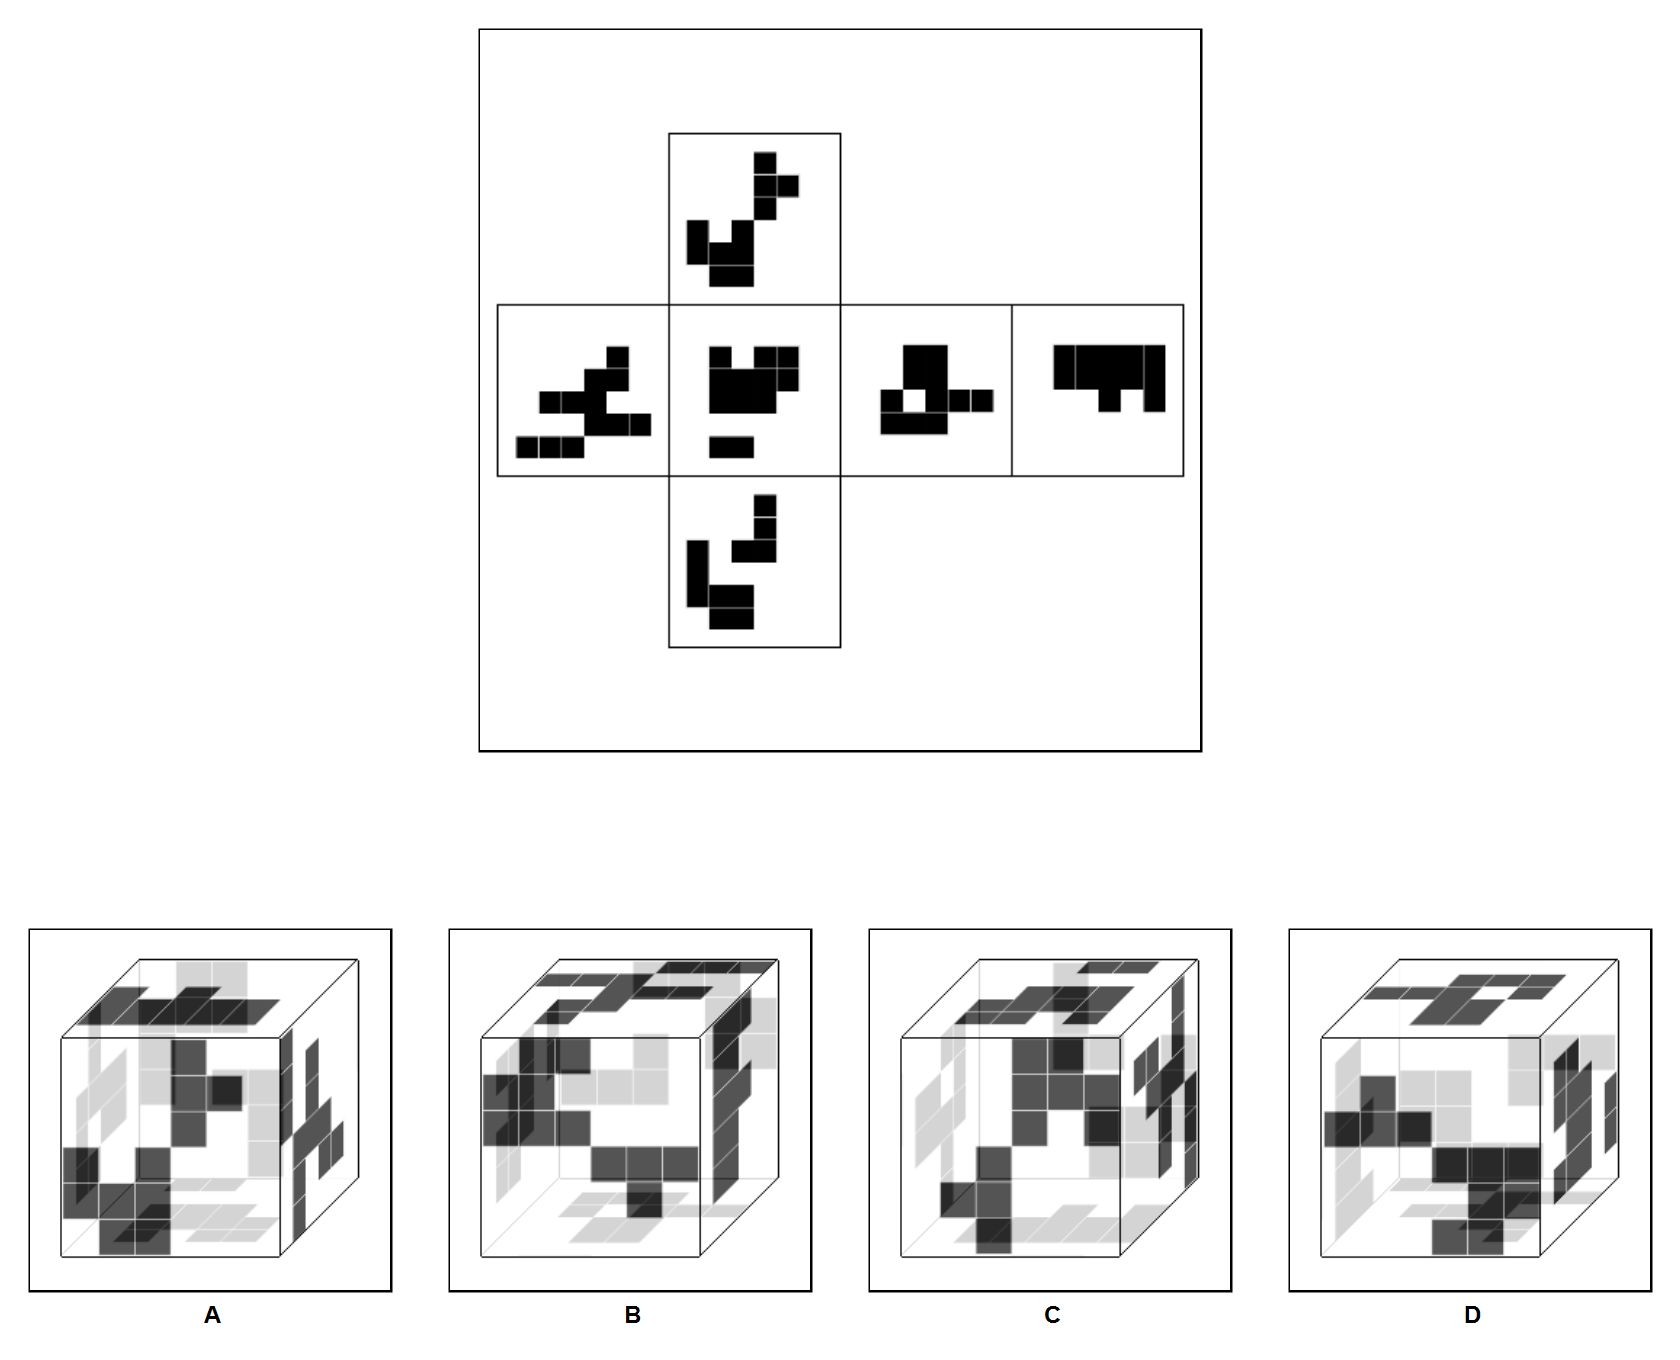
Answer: A